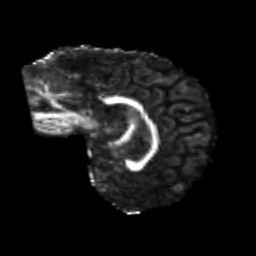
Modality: FA
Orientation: sagittal
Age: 21
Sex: female
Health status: healthy
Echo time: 0.074 s